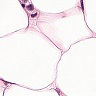
Metastatic tissue present: yes